Field crop: maize
Growth stage: 2
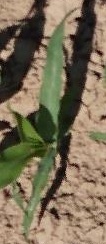
Species: maize